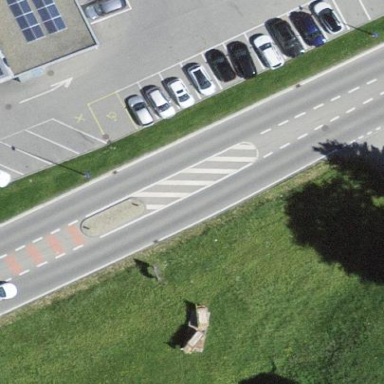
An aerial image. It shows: Parking area.